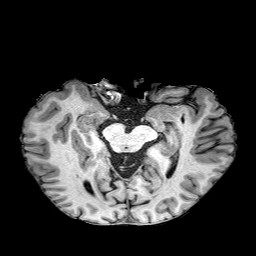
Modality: T1w
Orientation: coronal
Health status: healthy